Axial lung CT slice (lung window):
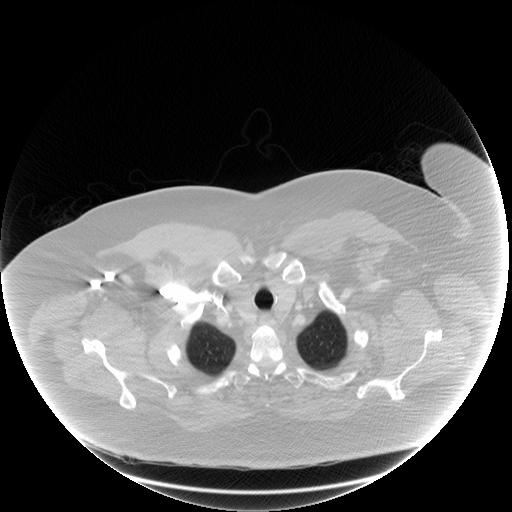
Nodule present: no